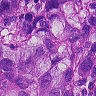
Metastatic tissue present: yes